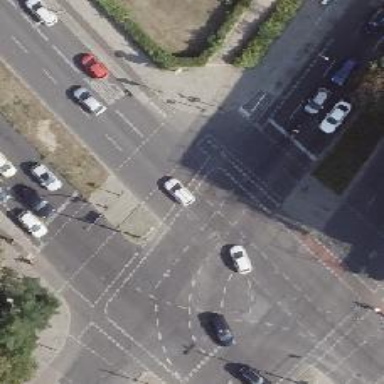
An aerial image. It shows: Secondary road with asphalt surface and cycle track on the right.